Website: apple
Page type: address-validator
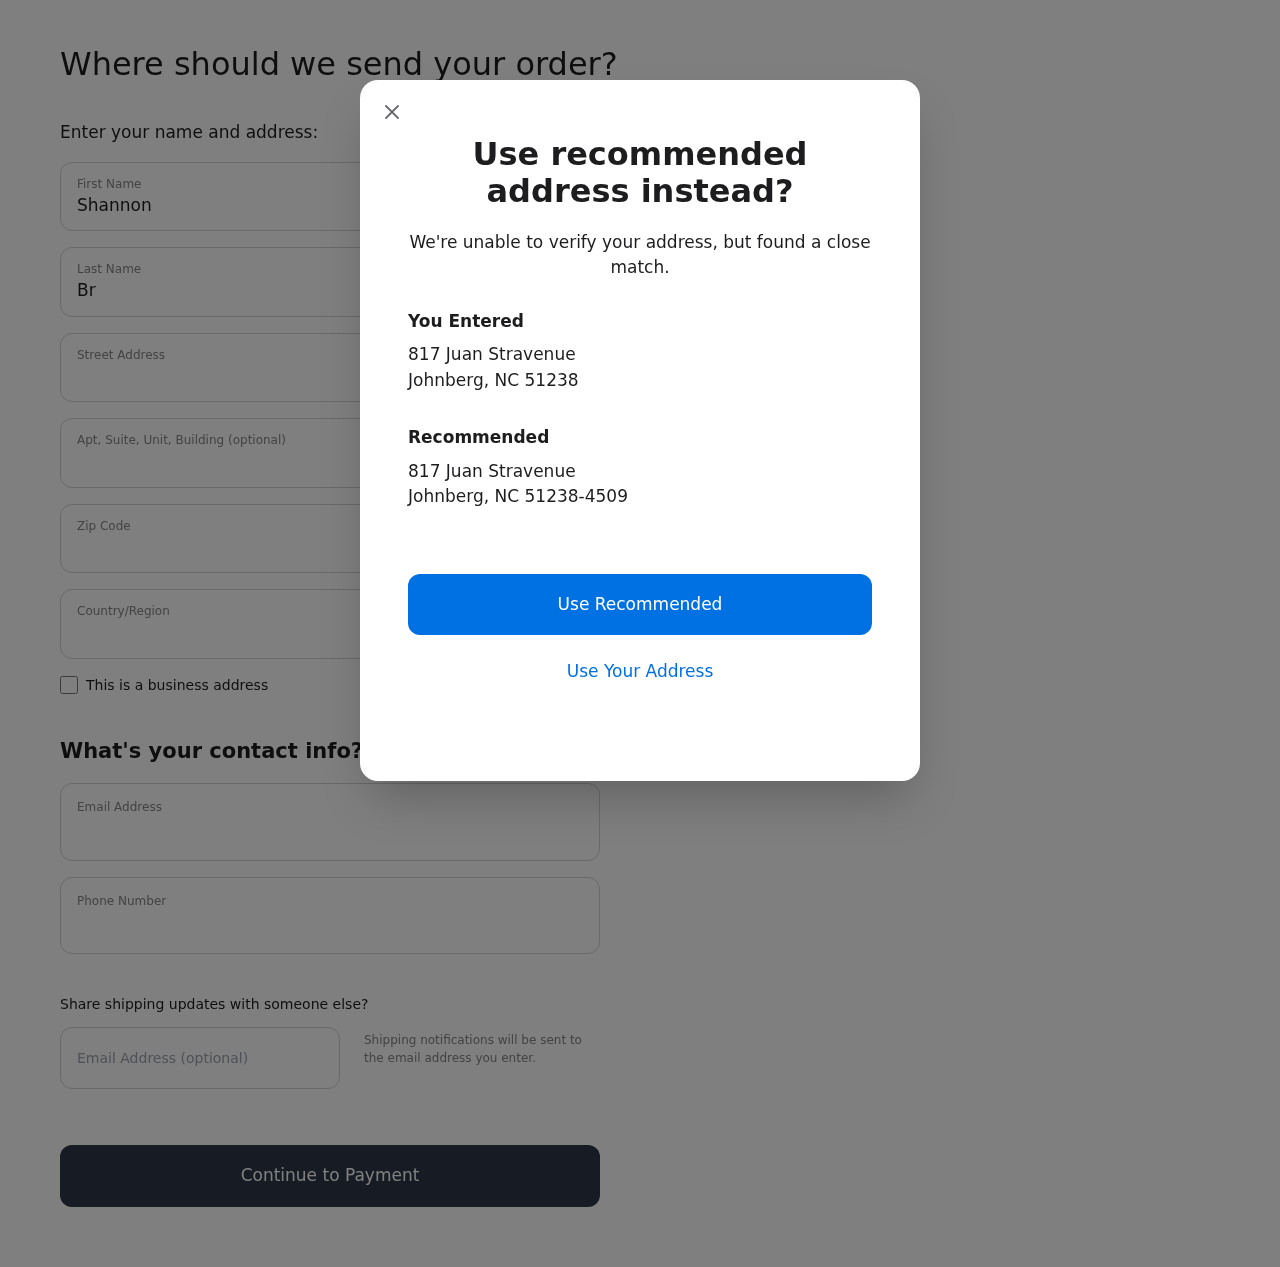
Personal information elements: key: PII_CITY
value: Johnberg
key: PII_COUNTRY
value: United States
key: PII_EMAIL
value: shannonbrooks@hotmail.com
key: PII_FIRSTNAME
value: Shannon
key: PII_GIFT_EMAIL
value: joshuaarmstrong@hotmail.com
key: PII_LASTNAME
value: Brooks
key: PII_PHONE
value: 9748205790
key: PII_POSTCODE
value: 51238
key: PII_POSTCODE_FULL
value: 51238-4509
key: PII_STATE_ABBR
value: NC
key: PII_STREET
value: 817 Juan Stravenue
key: PII_CITY2
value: Johnberg
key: PII_STATE_ABBR2
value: NC